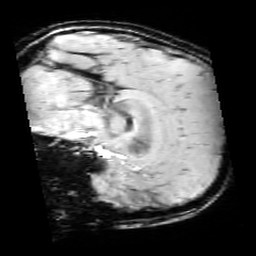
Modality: SWI
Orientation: sagittal
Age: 9
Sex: male
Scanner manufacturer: siemens
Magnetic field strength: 3 T
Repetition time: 0.027 s
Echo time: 0.02 s